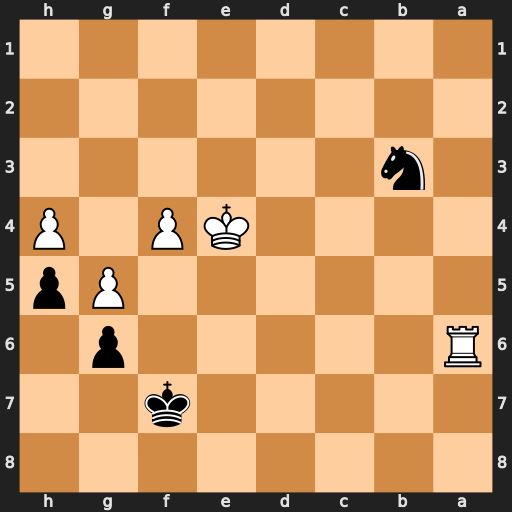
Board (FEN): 8/5k2/R5p1/6Pp/4KP1P/1n6/8/8
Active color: b
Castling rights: -
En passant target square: -
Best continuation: Nc5+ Ke5 Nxa6